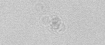
Label: camera_spot